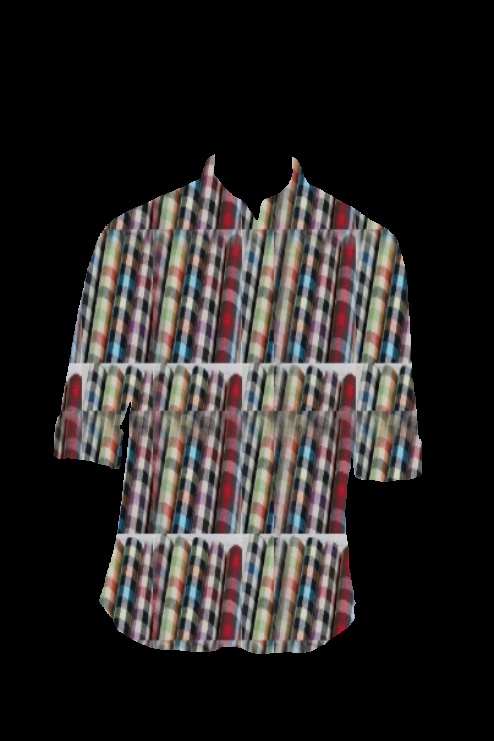
multi print button up tee